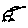
Label: bird